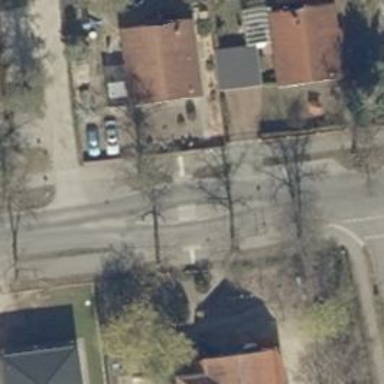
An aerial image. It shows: Unmarked footway crossing with traffic island.